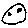
Label: moon